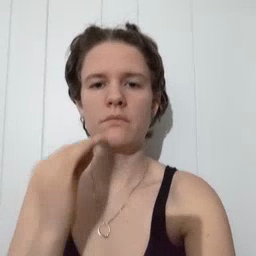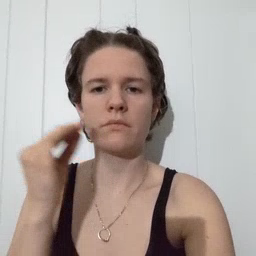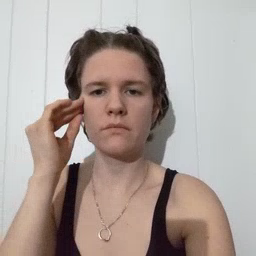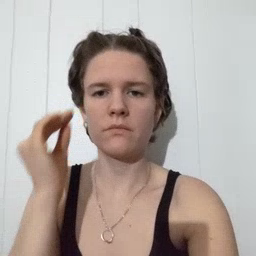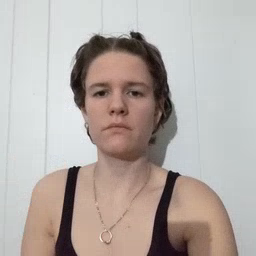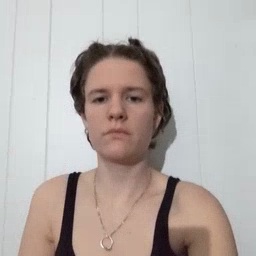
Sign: home